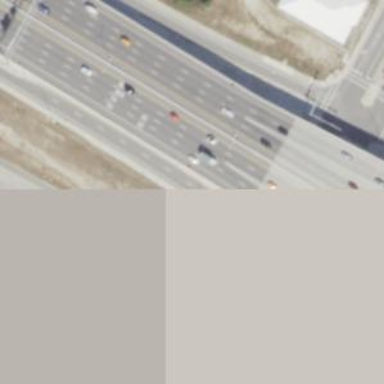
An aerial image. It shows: Expressway with asphalt surface categorized as trunk highway.